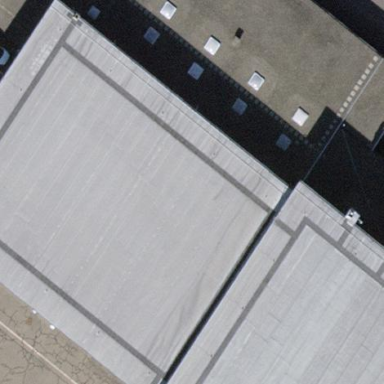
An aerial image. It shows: Hangar building at airport.